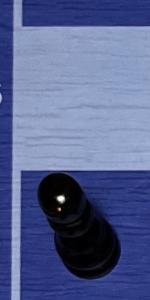
Label: Pawn_Black